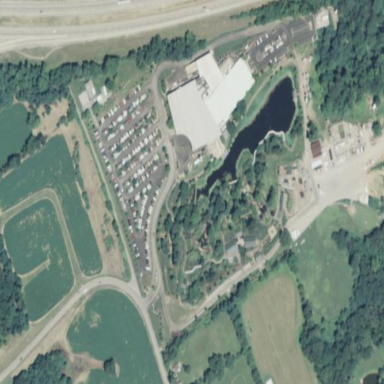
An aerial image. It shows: Theme park.